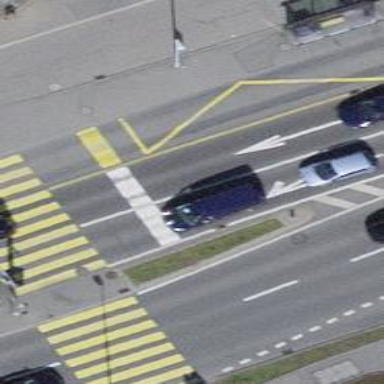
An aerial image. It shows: Road with traffic signals.